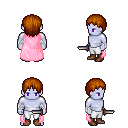
a pixel art fantasy rpg character, male body template, dark elf, purple skin, pink cape, white pants, brunette plain hairstyle, white cloth bandages, brown shoes, dagger, four views (front, back, left, right), 2x2 character sprite sheet, small pixel art, hard edges, no anti-aliasing